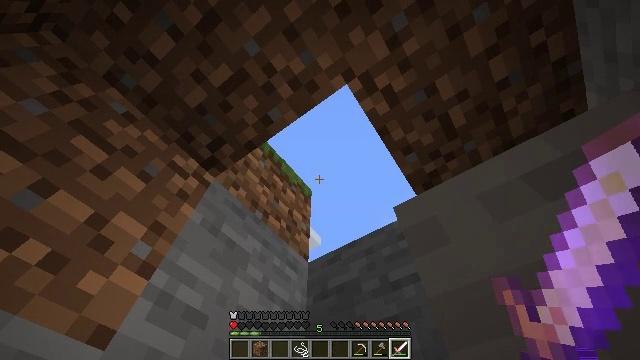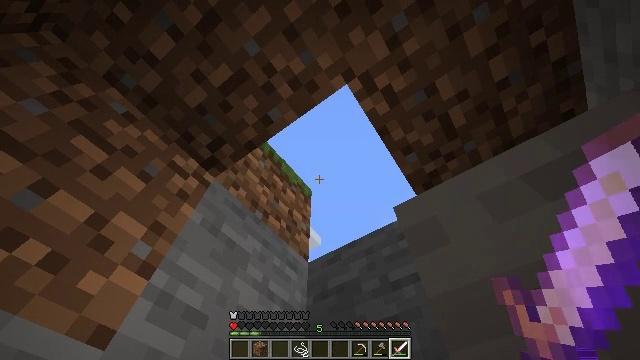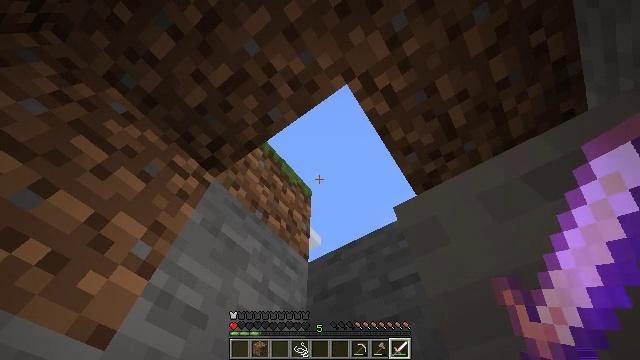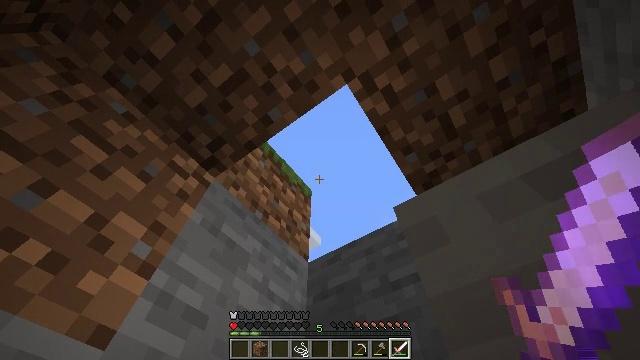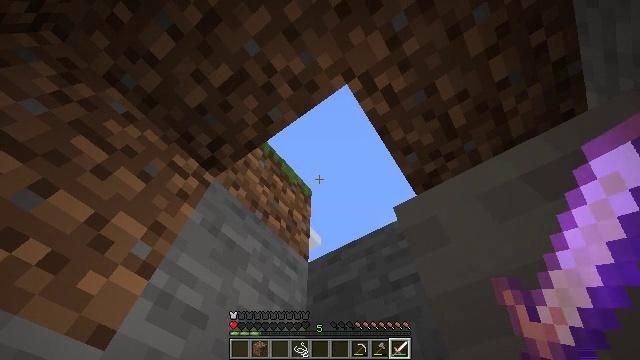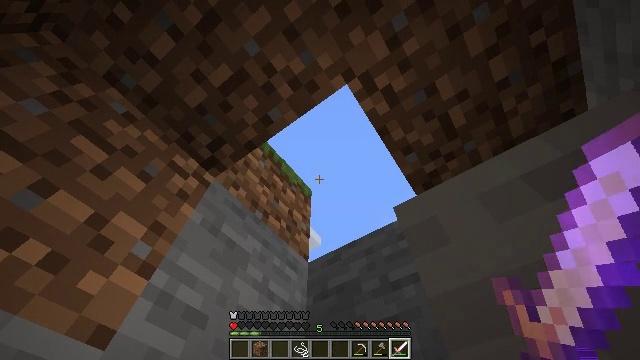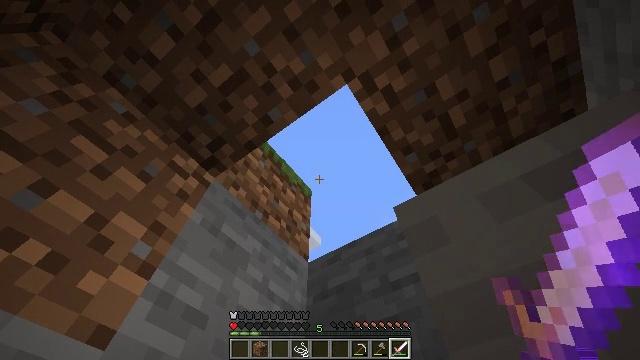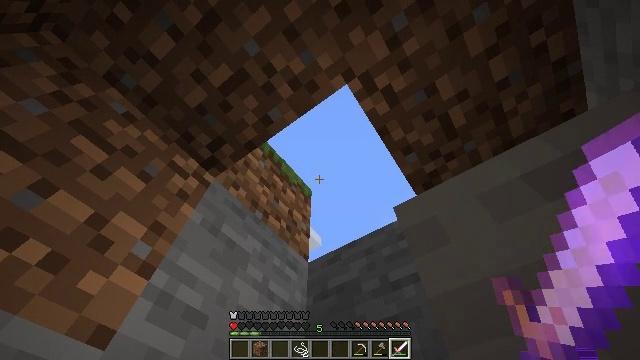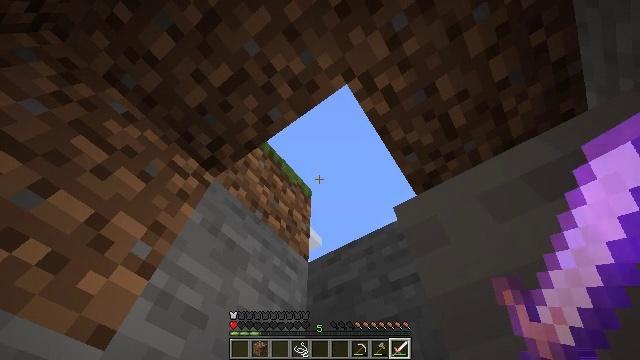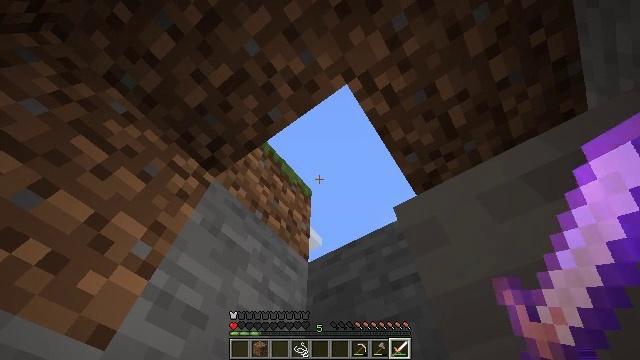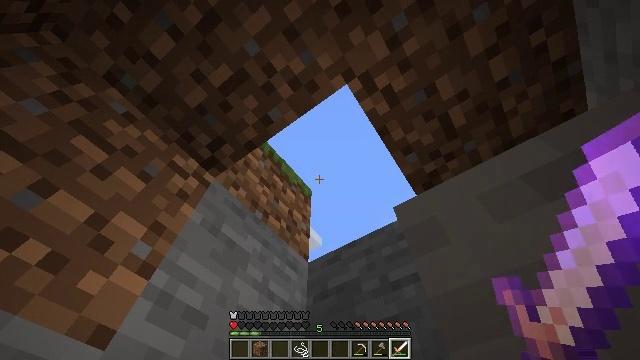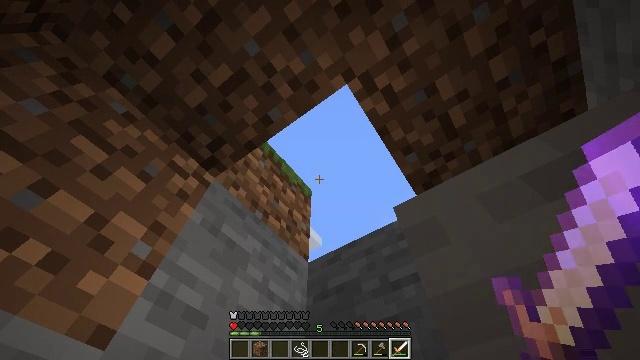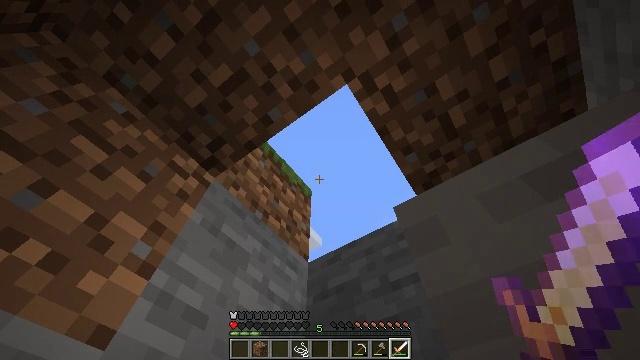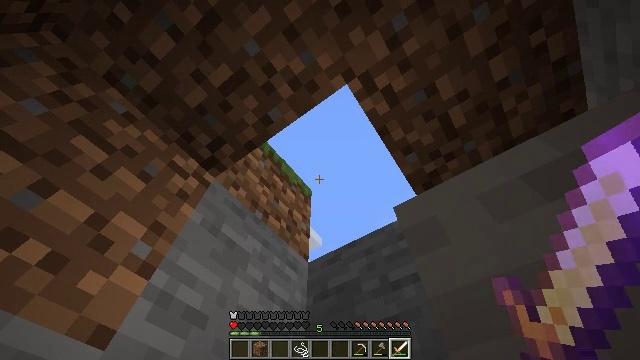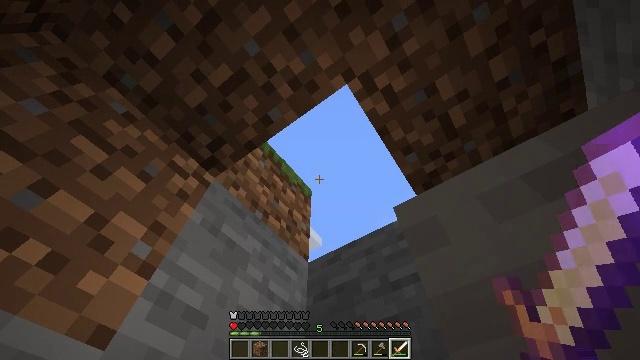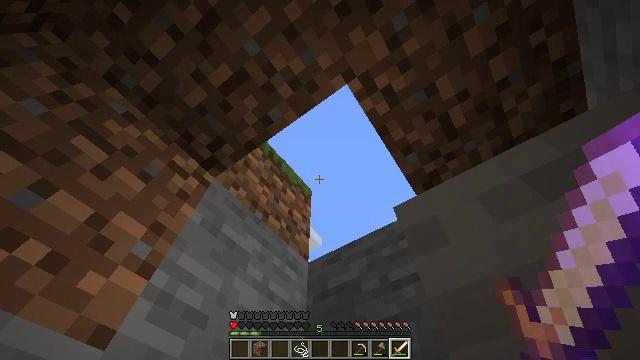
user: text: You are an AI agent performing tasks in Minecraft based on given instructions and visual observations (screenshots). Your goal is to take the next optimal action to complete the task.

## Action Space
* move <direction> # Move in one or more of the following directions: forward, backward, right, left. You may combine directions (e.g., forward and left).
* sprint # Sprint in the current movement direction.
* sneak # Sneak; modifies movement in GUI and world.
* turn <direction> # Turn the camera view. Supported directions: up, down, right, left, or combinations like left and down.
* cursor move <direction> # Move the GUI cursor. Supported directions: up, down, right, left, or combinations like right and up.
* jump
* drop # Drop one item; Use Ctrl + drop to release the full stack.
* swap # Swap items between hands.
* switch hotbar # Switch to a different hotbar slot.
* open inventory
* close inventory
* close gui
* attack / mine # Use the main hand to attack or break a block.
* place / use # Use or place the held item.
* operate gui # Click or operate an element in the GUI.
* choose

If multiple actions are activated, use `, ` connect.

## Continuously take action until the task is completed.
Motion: motion action
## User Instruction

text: Kill the spider.
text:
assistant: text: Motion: no_op
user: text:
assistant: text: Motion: no_op
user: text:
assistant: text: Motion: no_op
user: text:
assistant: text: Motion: no_op
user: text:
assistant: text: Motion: no_op
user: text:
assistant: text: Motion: no_op
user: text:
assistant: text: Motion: no_op
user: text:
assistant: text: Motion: no_op
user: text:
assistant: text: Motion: no_op
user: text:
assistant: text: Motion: no_op
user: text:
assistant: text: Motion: no_op
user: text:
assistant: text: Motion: no_op
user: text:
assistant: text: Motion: no_op
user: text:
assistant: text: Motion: no_op
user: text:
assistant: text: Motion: no_op
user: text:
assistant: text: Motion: no_op
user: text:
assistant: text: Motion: no_op
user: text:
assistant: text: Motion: no_op
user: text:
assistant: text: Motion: no_op
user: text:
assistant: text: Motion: no_op
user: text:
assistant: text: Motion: no_op
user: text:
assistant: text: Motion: no_op
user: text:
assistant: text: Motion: no_op
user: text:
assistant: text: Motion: no_op
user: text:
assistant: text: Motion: turn left and up
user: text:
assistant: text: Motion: move right
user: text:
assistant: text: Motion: move right
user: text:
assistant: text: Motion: move right
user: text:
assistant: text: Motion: no_op
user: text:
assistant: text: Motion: no_op